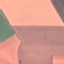
Land use / land cover: AnnualCrop